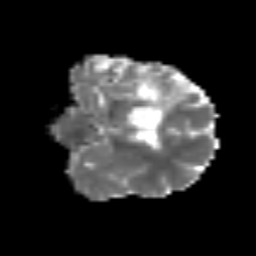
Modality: MD
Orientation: coronal
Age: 74
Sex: female
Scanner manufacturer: siemens
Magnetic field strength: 3 T
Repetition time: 3.2 s
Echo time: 0.081 s